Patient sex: M
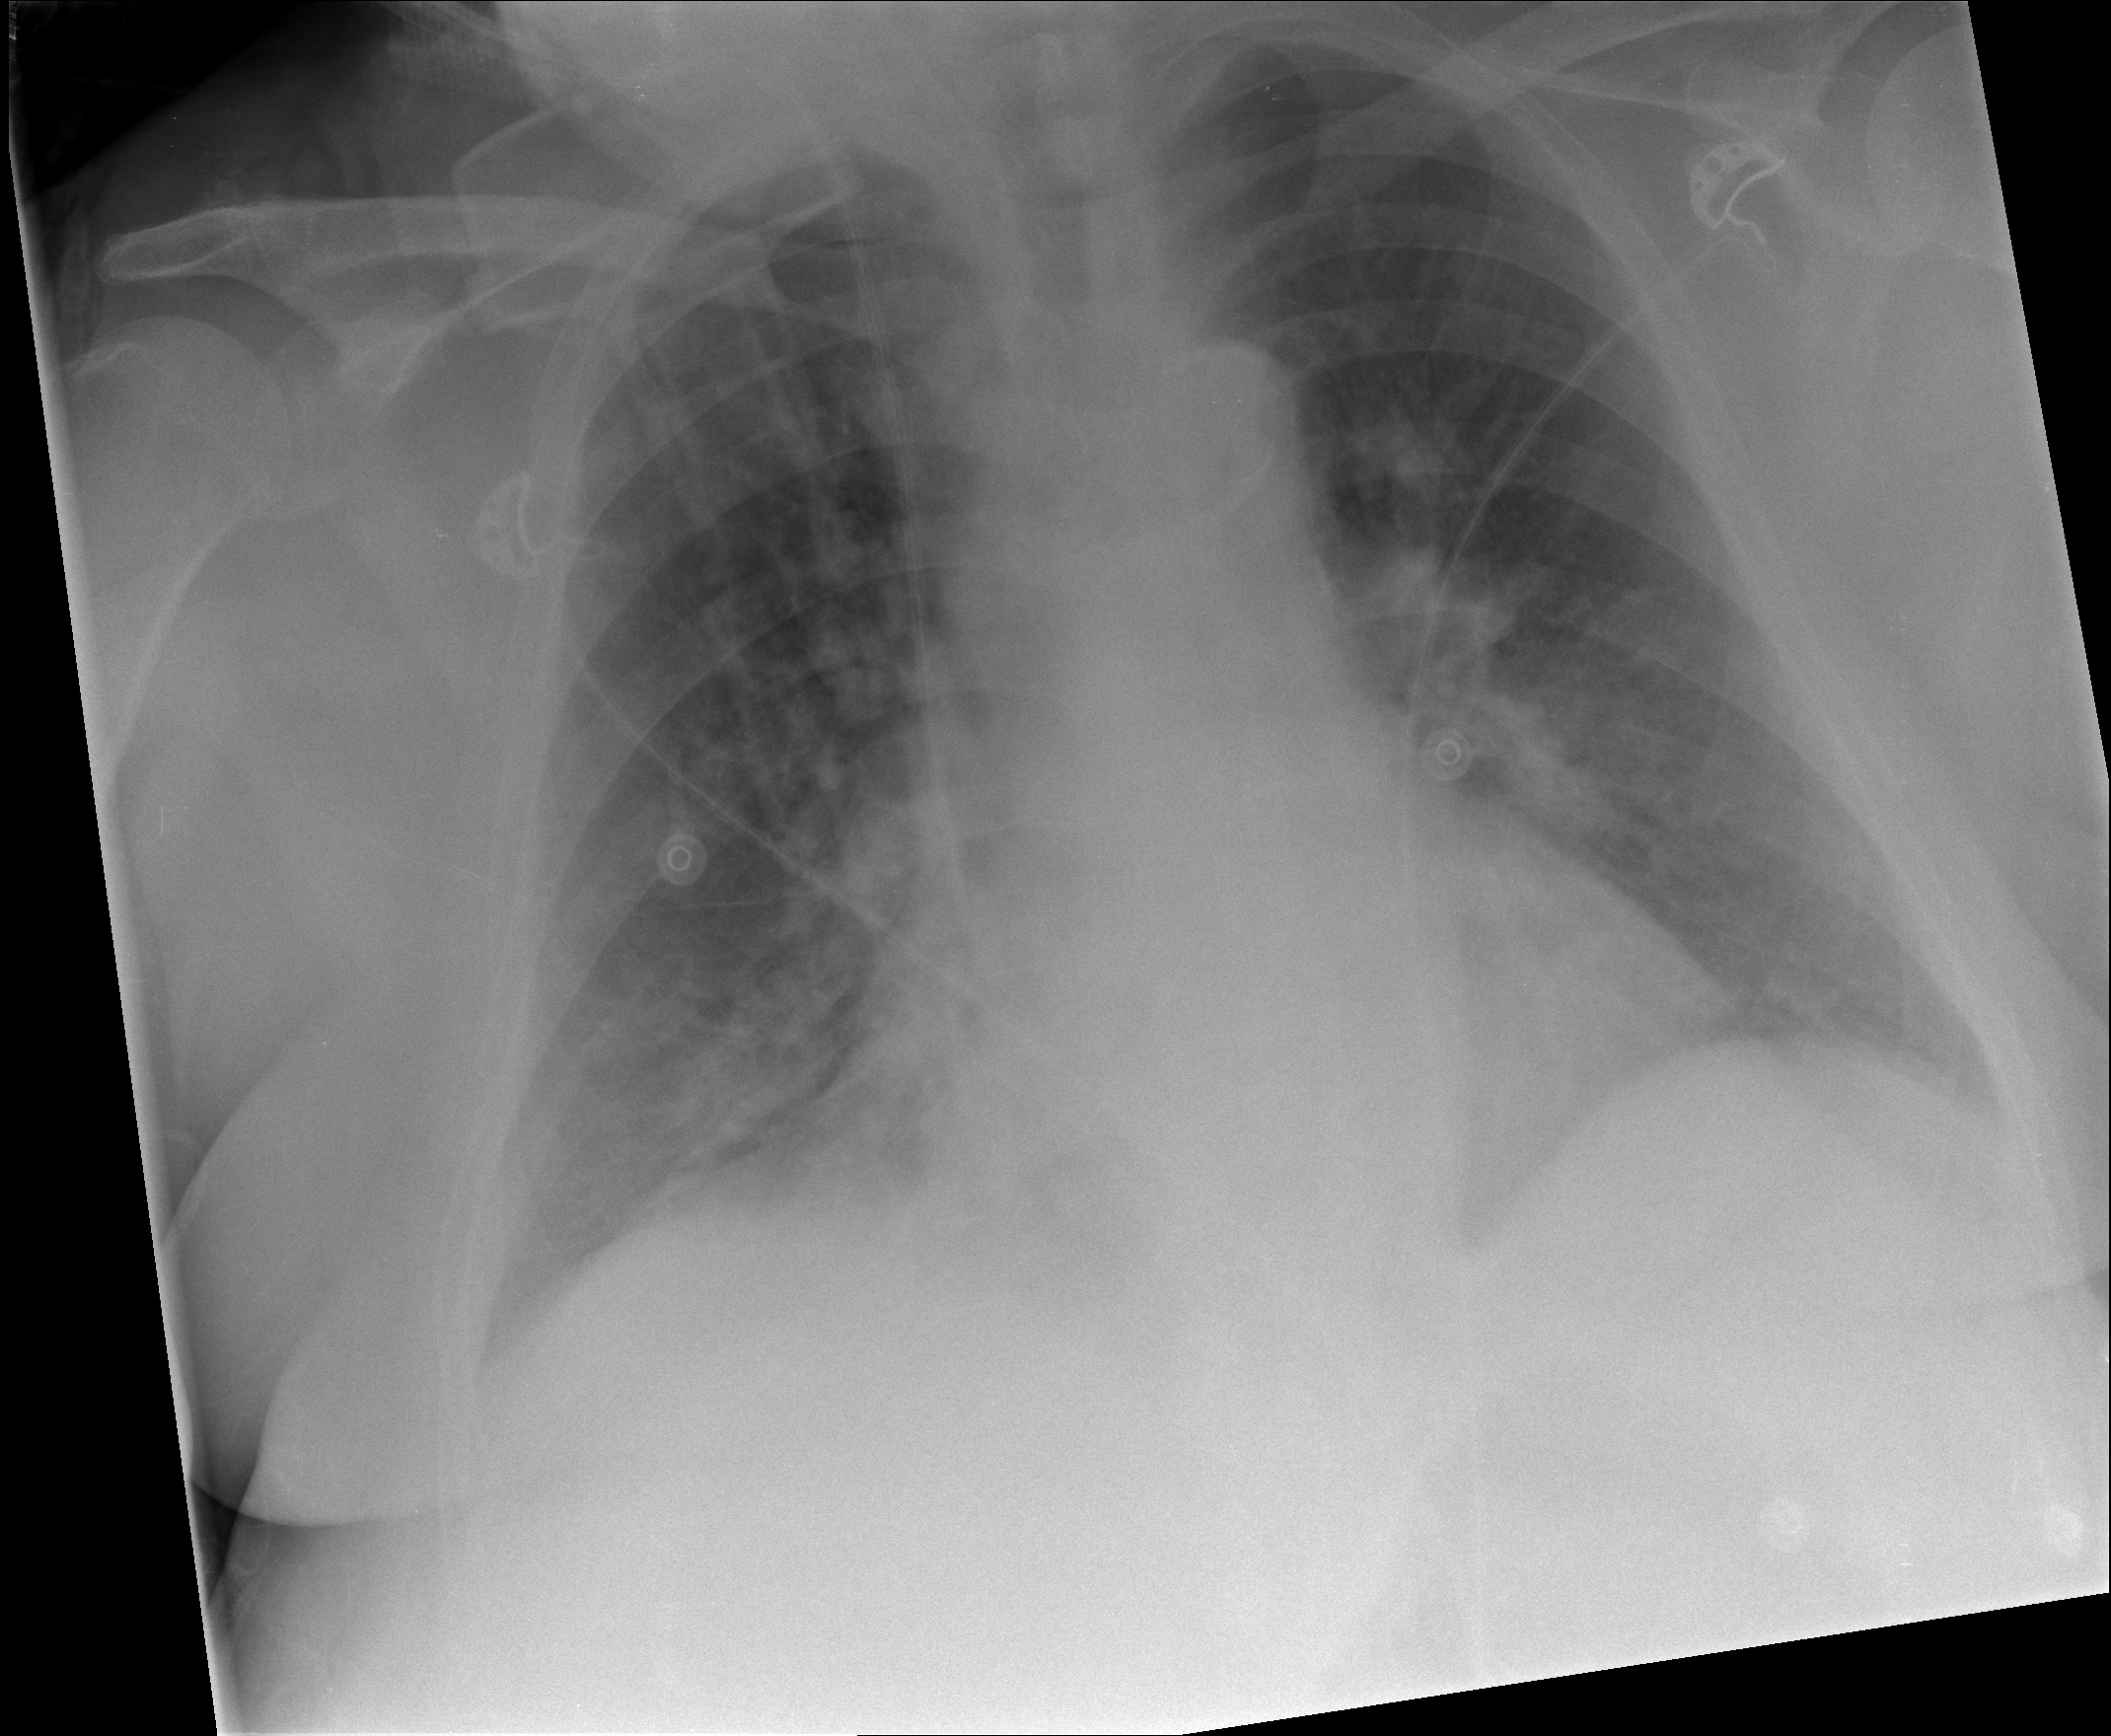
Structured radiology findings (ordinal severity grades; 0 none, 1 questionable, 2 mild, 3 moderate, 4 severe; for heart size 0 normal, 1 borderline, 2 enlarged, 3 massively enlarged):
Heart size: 0
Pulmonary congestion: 2
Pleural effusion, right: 0
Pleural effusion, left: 0
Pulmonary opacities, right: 2
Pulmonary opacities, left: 1
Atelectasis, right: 0
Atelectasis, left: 0